【题型】填空题　【知识点】立体几何　【难度】easy
(2024·浦东新区校级四模) 机场为旅客提供的圆锥形纸杯如图所示，该纸杯母线长为$12\mathrm{cm}$，开口直径为$8\mathrm{cm}$．旅客使用纸杯喝水时，当水面与纸杯内壁所形成的椭圆经过母线中点时，椭圆的离心率等于$\frac{3\sqrt{17}}{17}$．

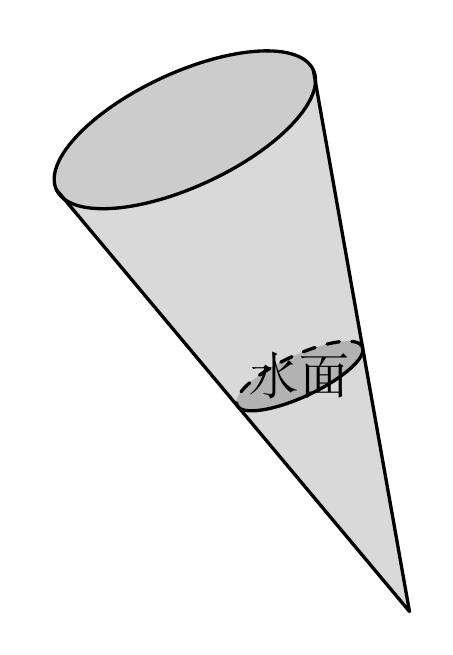
【解答】
【分析】利用已知条件通过求解三角形，求解$a$，$b$，$c$，得到椭圆的离心率．

【解答】解：该纸杯母线长为$12\mathrm{cm}$，开口直径为$8\mathrm{cm}$．旅客使用纸杯喝水时，当水面与纸杯内壁所形成的椭圆经过母线中点时，

如图：设$\angle ABC=\alpha$，$\cos\alpha=\frac{4}{12}=\frac{1}{3}$．$AC=6$，$AB=8$，

所以$BC^2=6^2+8^2-2\times6\times8\times\frac{1}{3}=68$，$BC=2\sqrt{17}$，

即$2a=2\sqrt{17}$，$a=\sqrt{17}$，$SO=8\sqrt{2}$，$CD=4\sqrt{2}$，$O'E=2\sqrt{2}$，$O'$为椭圆的中心，$D$，$O$，$E$分别为$C$，$S$，$O'$在底面上的射影，可得$DO=2$，$OE=1$，$F$为小圆的圆心，$OF=2\sqrt{2}$，可得$FM=3$，$MN$是椭圆的短轴长为$2\sqrt{9-1}=4\sqrt{2}$，

$b=2\sqrt{2}$，$c=\sqrt{17-8}=3$，

椭圆的离心率为：$e=\frac{2c}{2a}=\frac{3}{\sqrt{17}}=\frac{3\sqrt{17}}{17}$．

故答案为：$\frac{3\sqrt{17}}{17}$．

【点评】本题考查椭圆的简单性质的应用，离心率的求法，是中档题．

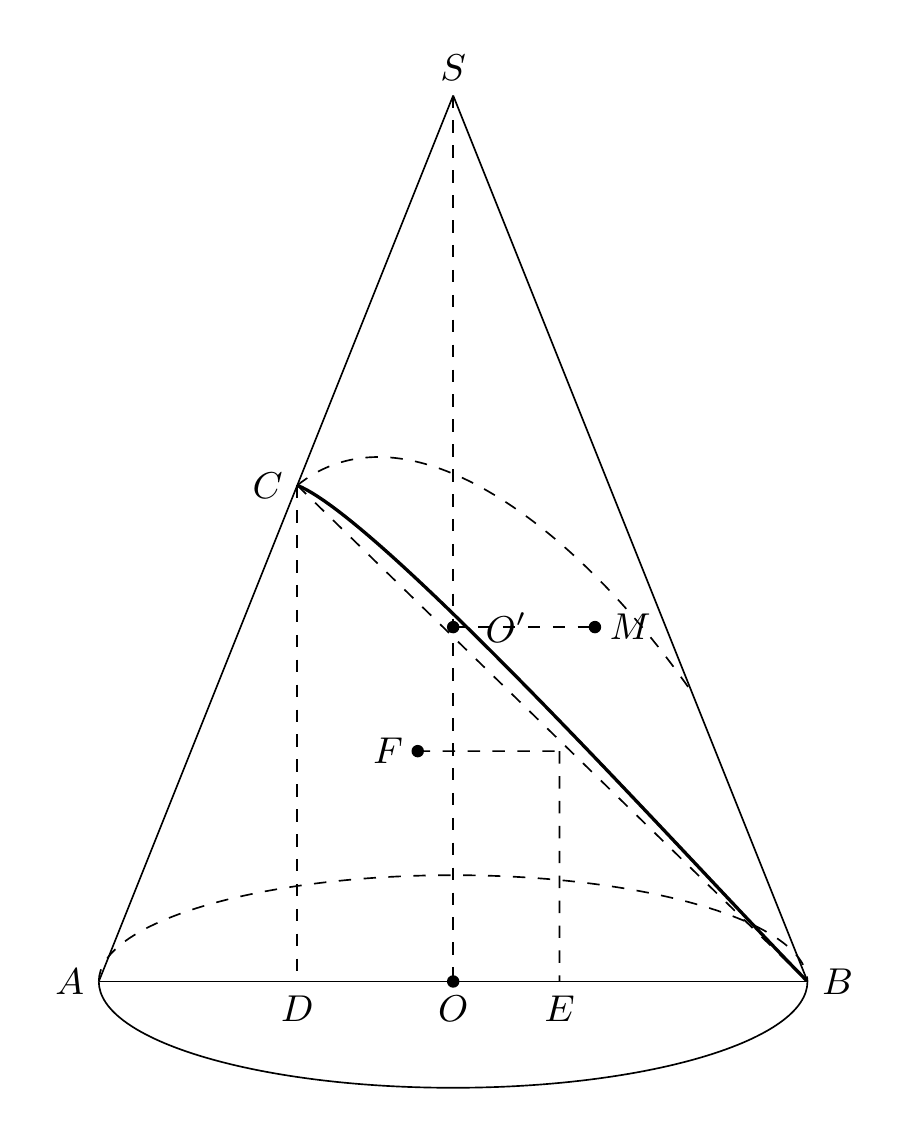
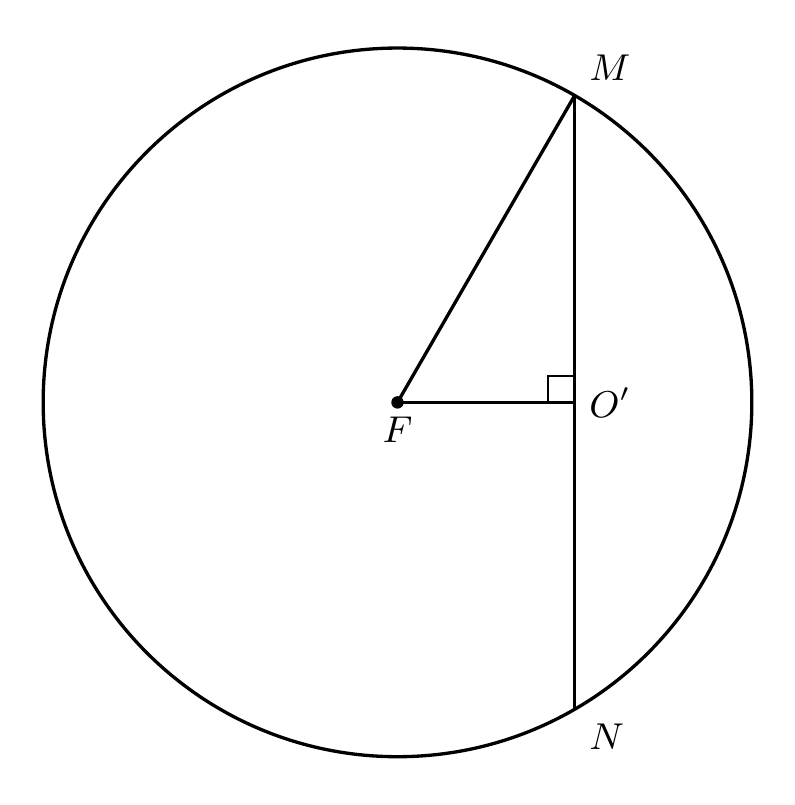